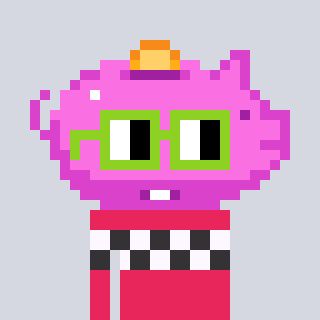
a pixel art character with square light green glasses, a piggybank-shaped head and a redpinkish-colored body on a cool background